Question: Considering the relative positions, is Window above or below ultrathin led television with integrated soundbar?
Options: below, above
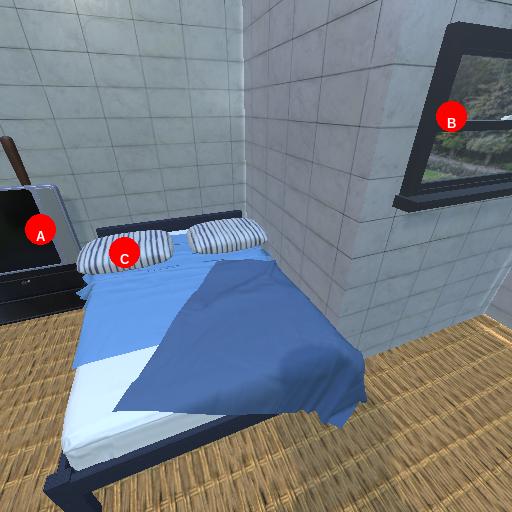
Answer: below